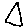
Label: triangle